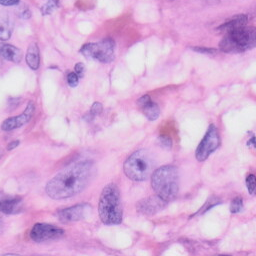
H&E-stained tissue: Skin